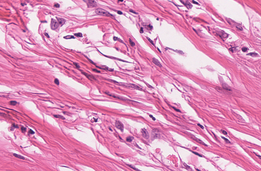
Tumor epithelial tissue: no
Tumor-associated stroma tissue: yes
Normal tissue: no